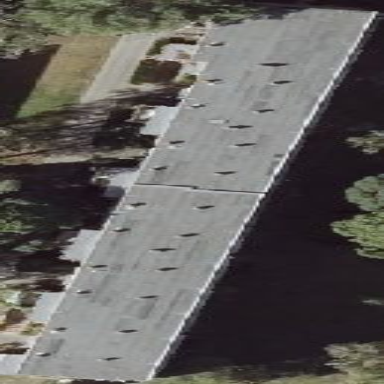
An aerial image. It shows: Apartment building with flat roof.